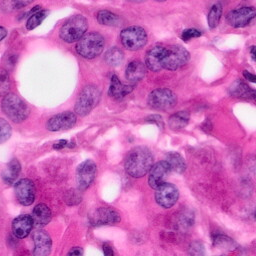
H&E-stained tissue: Pancreatic